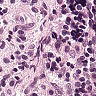
Metastatic tissue present: no